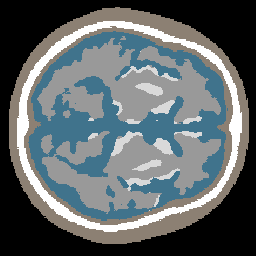
Label: no_lesion